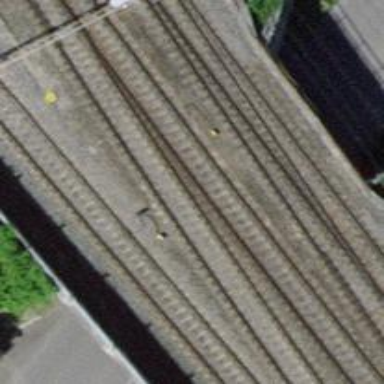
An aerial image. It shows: Single-track railway with electrified contact lines.